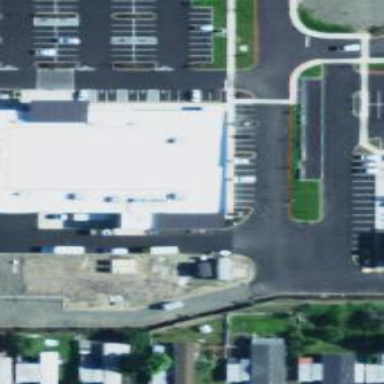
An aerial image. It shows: Supermarket located in building.